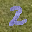
Label: 2